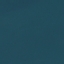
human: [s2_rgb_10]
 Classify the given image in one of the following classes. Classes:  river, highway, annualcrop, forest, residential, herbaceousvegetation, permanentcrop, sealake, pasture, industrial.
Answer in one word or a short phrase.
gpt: SeaLake